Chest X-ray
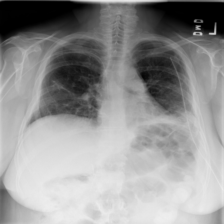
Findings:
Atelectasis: positive
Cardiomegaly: negative
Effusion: negative
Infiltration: negative
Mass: negative
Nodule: negative
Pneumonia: negative
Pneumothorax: positive
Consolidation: negative
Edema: negative
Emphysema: negative
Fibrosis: negative
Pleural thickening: negative
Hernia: negative